Question: I have this code in js, on click this happens:
'''
var self = $(this);
self.click(function(e){
e.preventDefault();
var nid = self.parents('.innerContainer').attr('nid');
var subjectTitleNID = settings.xxxxx.yyyy["nid-" + nid]
'''
Via HTML I can find the NID value of InnerContainer, which is the main parent.
From the console, if I run Drupal.settings.xxxx.yyyyy (where xxxx and yyyy are my destinations), I get a list of objects which are children.
["nid-463"]
["nid-465"]
["nid-466"] etc ....
nid-466 is the value assigned to VAR NID.
But what I need to find now, is:
1. How many children there are in ["nid-466"]
2. What are their values
Usually I would run a simple for loop, but I don't know how to target those values.
For example, I would do this:
'''
for (i=0; i < dont know what to put here .length; i++) {
> Drupal.settings.xxxx.yyyy[nid-466][nid-??] // this is incorrect
}
'''
See image for more detailed structure.

Any ideas?
Thanks
George
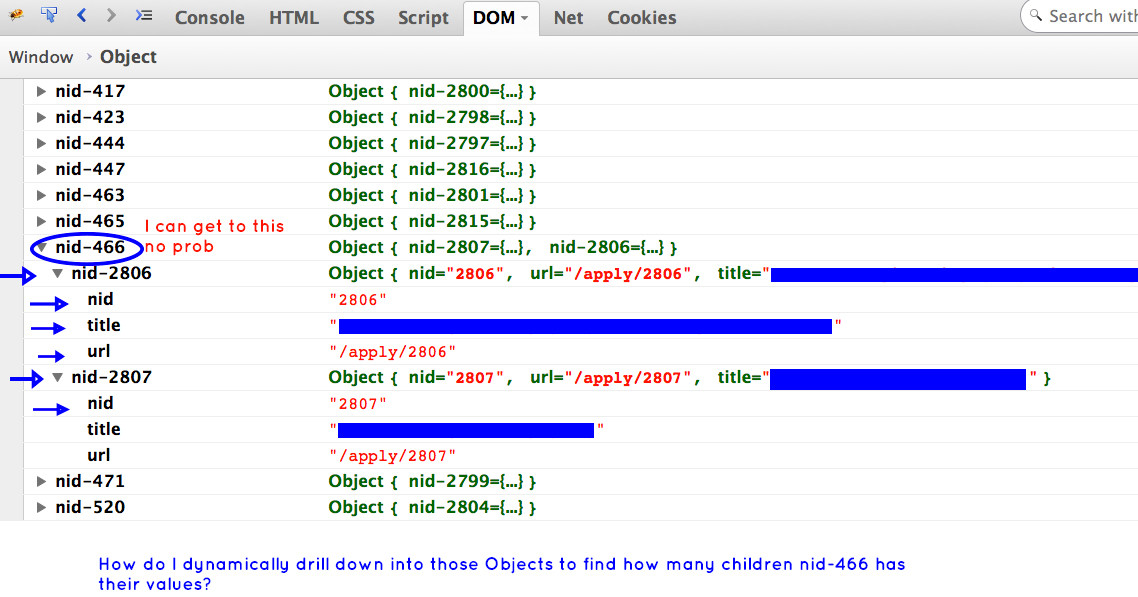
Answer: Use $.each loor for this:
'''
$.each(Drupal.settings.xxxx.yyyy[nid-466], function(index, value) {
// index is a key
// value is a object
// put your code here
// console.log(value.nid);
})
'''